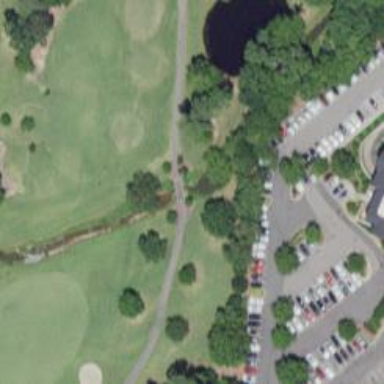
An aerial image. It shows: Footway road that serves as bridge over golf path.